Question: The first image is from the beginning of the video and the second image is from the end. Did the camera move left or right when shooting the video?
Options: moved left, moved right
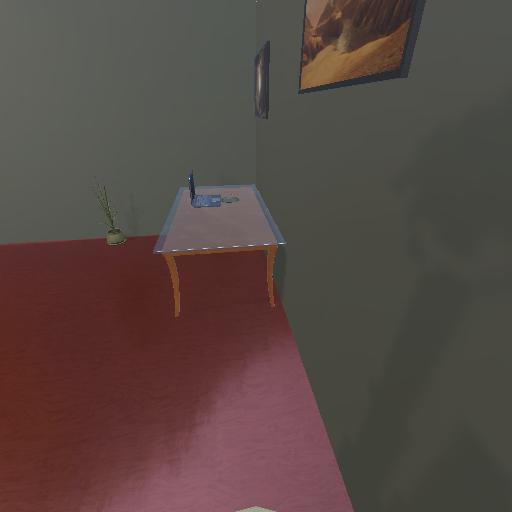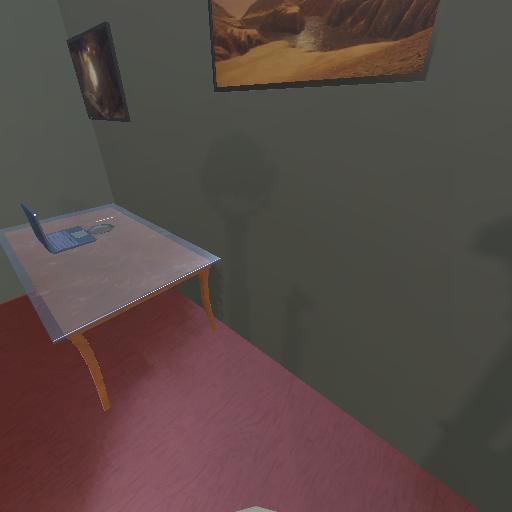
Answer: moved left